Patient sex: M
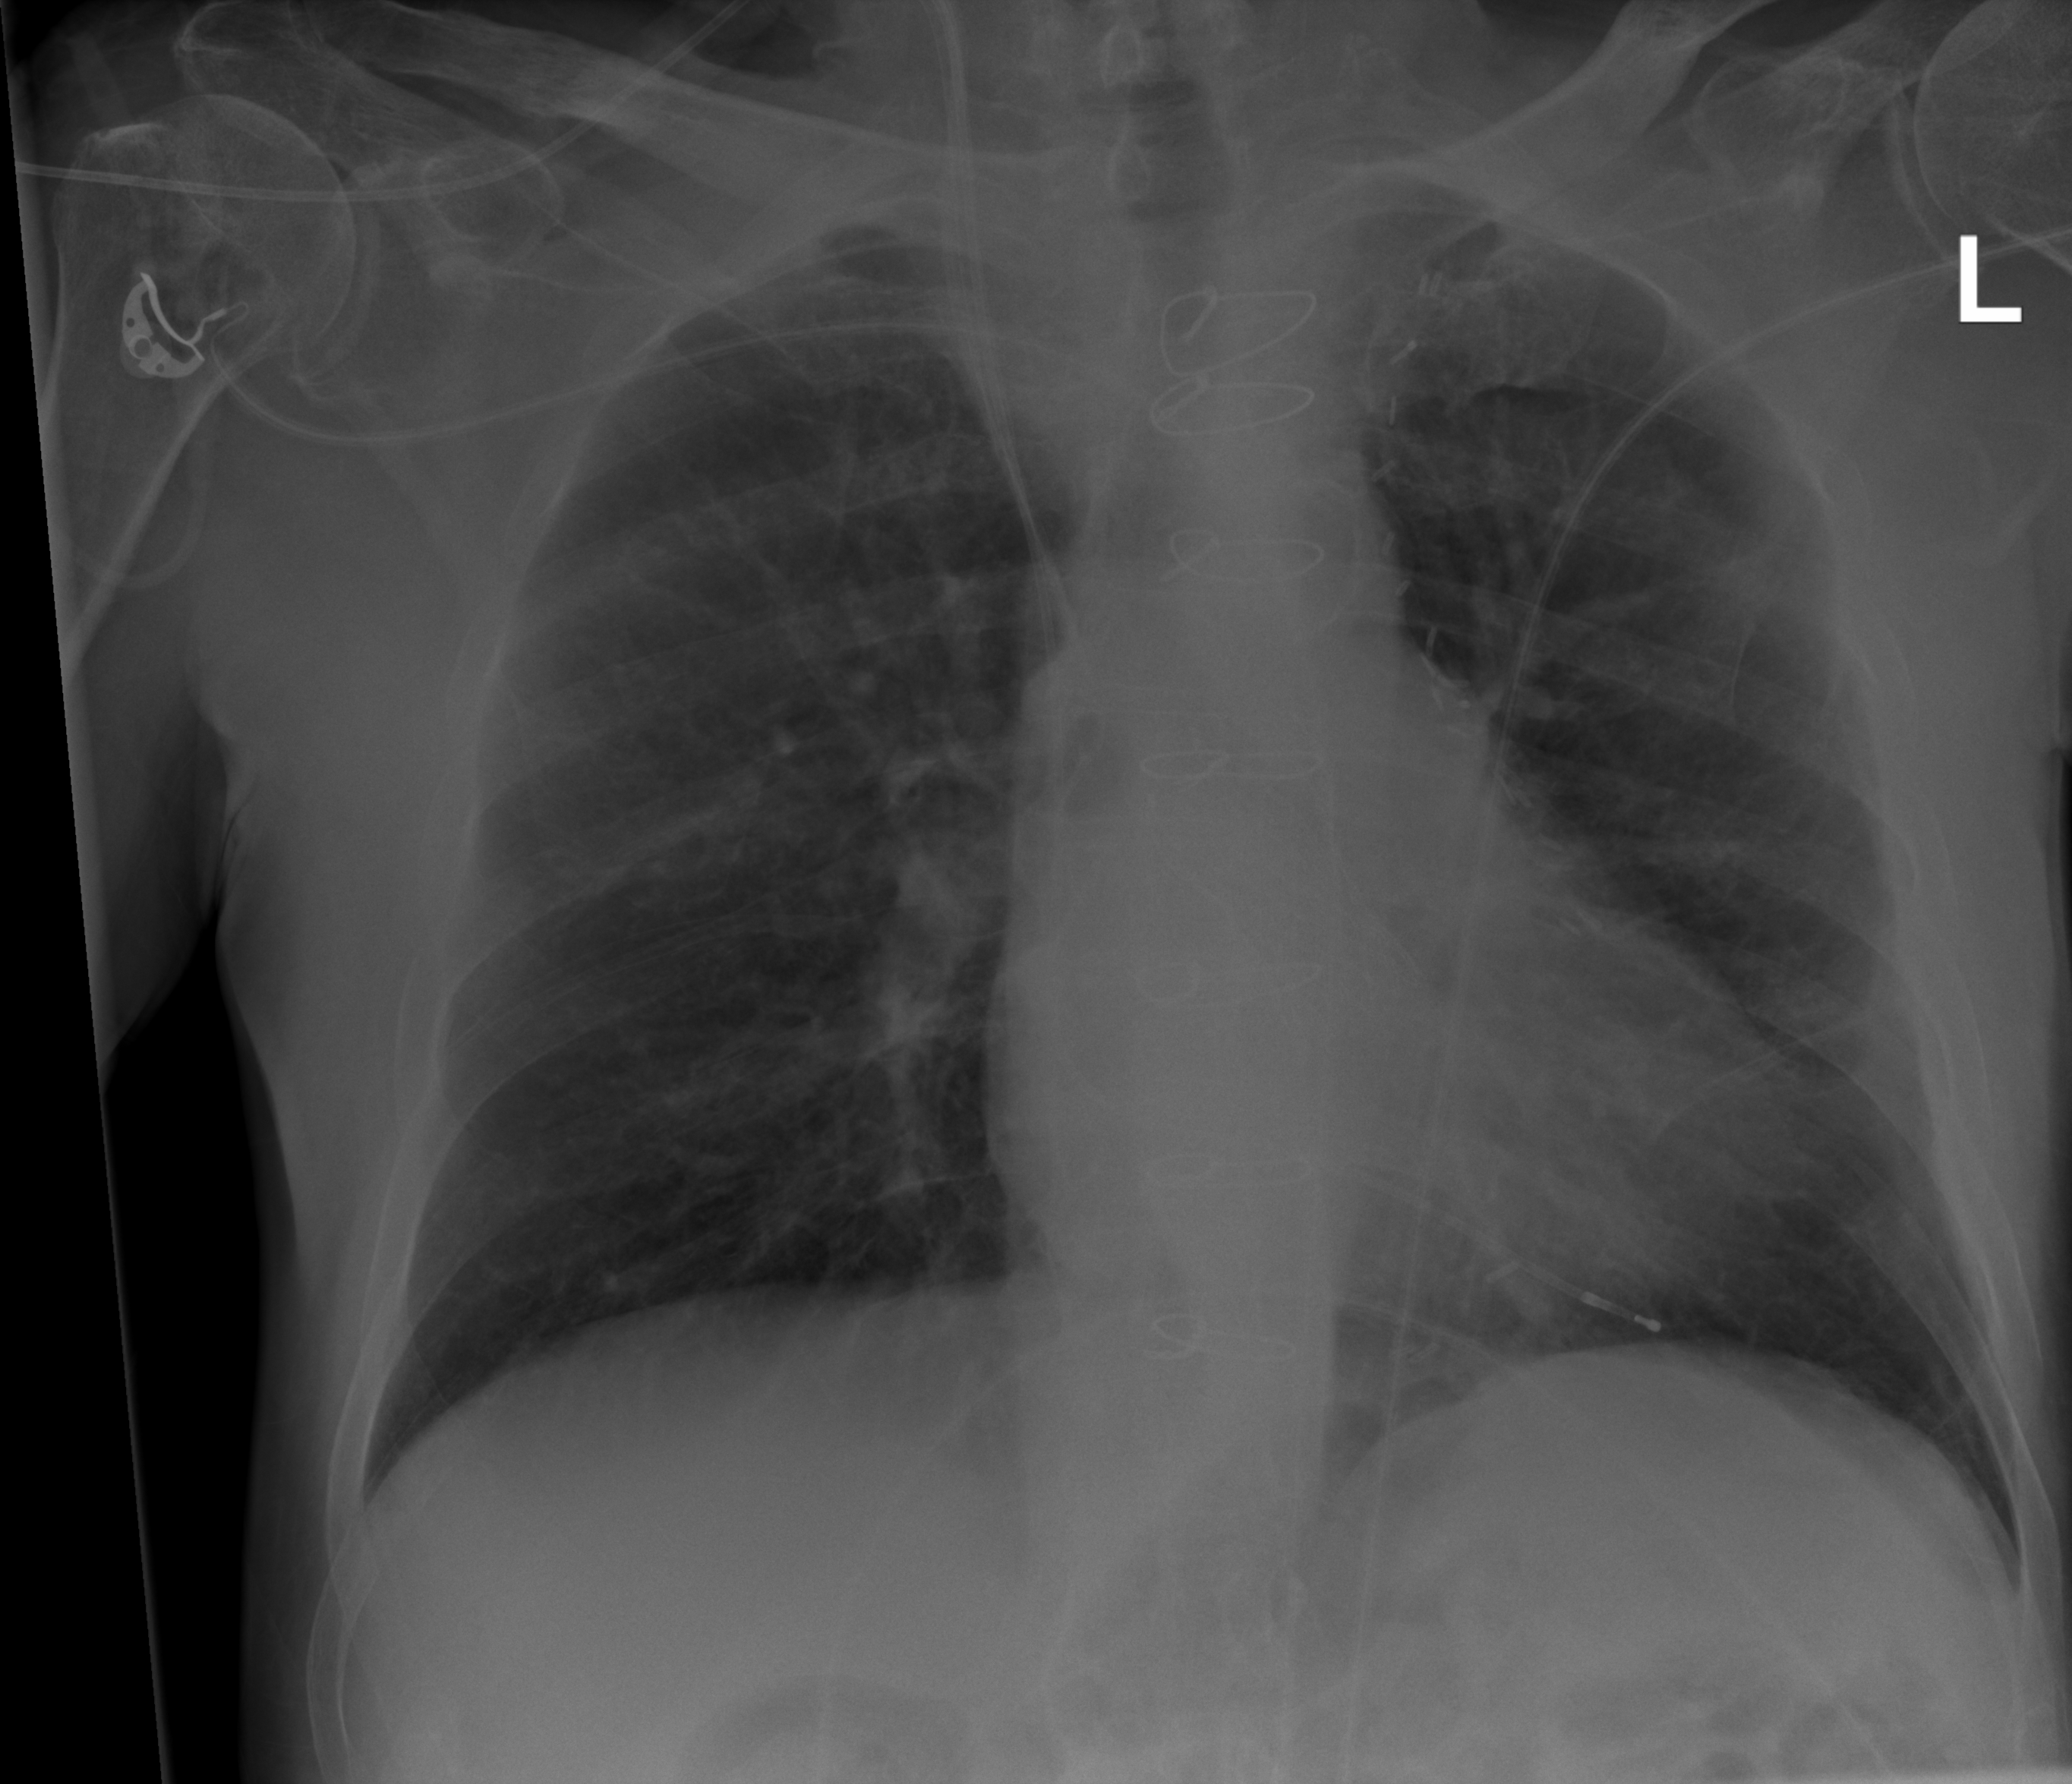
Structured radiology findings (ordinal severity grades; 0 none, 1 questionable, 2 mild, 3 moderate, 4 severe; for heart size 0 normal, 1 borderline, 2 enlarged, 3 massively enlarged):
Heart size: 0
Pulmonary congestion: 0
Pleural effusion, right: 0
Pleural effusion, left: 0
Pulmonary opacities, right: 0
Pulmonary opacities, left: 0
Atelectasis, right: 0
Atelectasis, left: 2